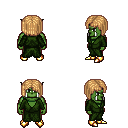
a pixel art fantasy rpg character, male body template, orc, green skin, green robe, gold greaves, light blonde pageboy hairstyle, gold boots, four views (front, back, left, right), 2x2 character sprite sheet, small pixel art, hard edges, no anti-aliasing